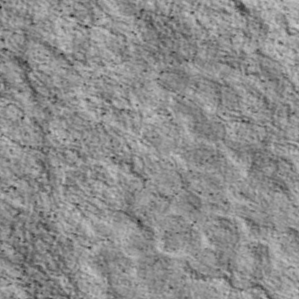
Label: non_frost